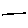
Label: line